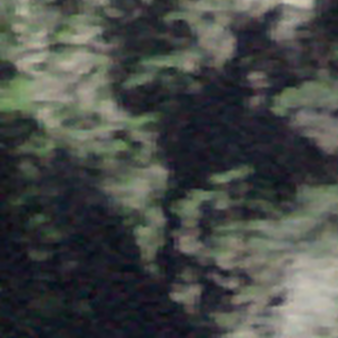
Label: other